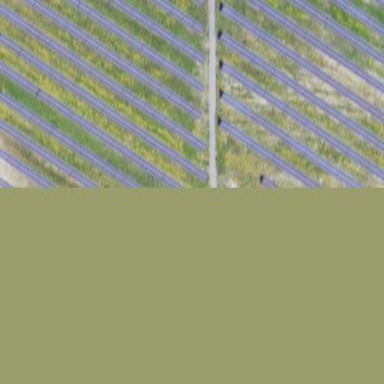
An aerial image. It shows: Solar power generator using photovoltaic method with solar photovoltaic panel types.